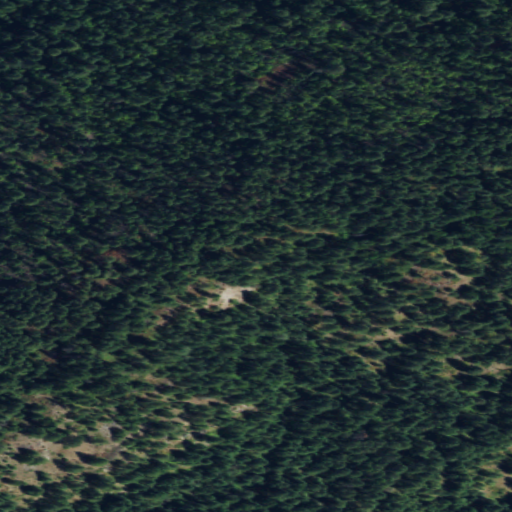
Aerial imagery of mountain in Washington named Rabbit Mountain containing only evergreen forest